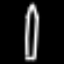
Label: pencil